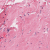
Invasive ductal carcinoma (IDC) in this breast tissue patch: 0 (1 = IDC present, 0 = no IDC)